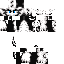
A female skeleton skin with dark skin, wearing white long hair dressed in a blue robe top and black pants, featuring a closed mouth.